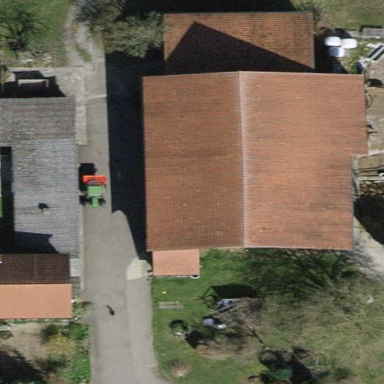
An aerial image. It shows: Farmyard area.